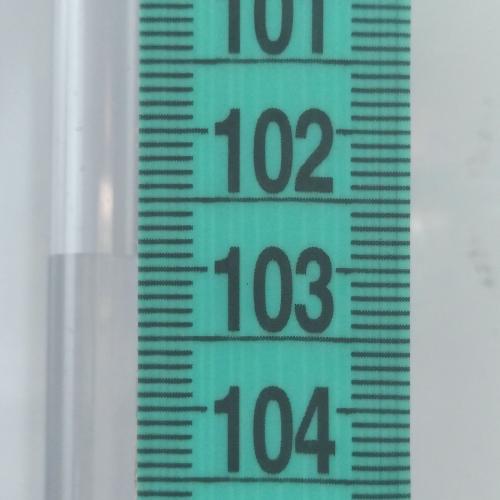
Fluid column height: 102.9 cm